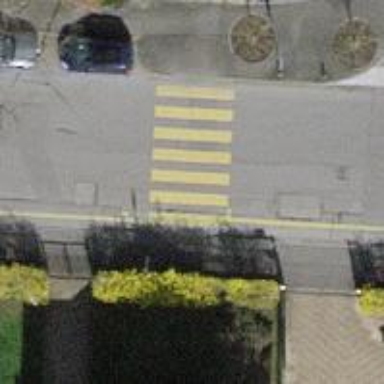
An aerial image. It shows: Uncontrolled crossing with pedestrian island.